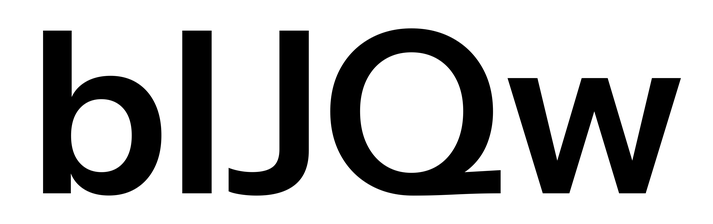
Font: InstrumentSans_SemiBold